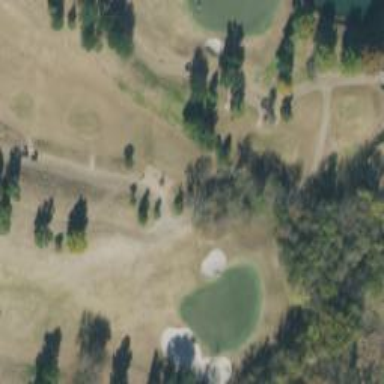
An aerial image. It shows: Path for golf carts.